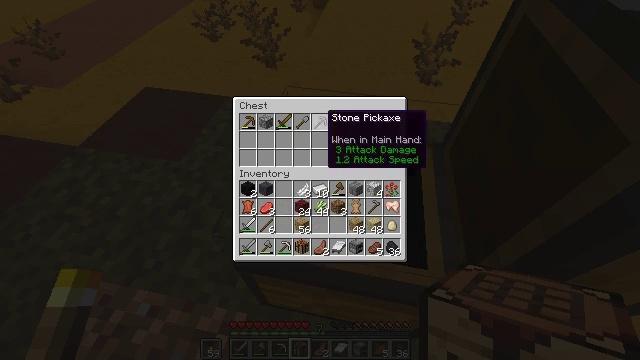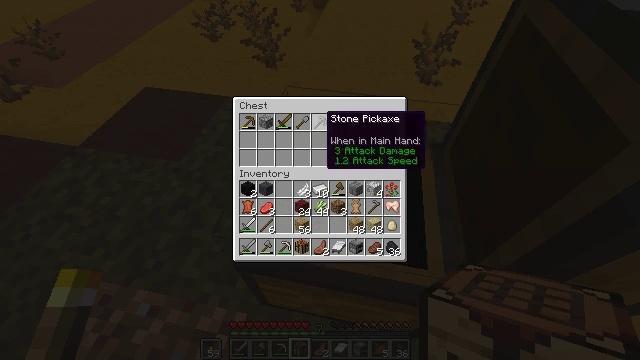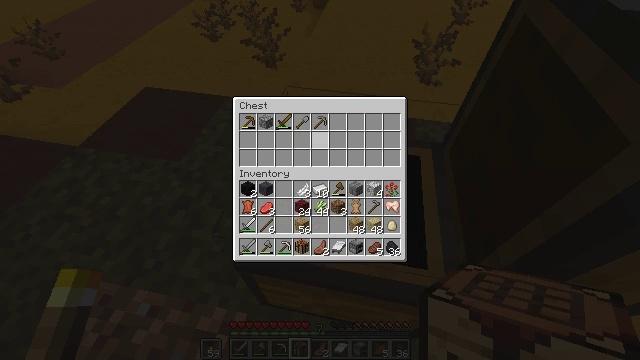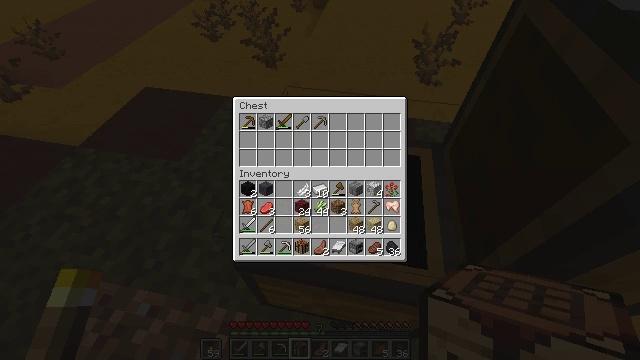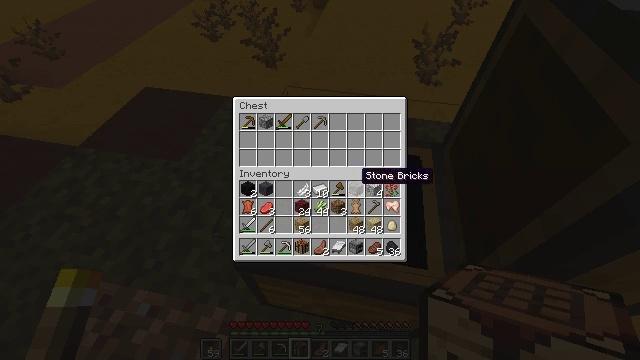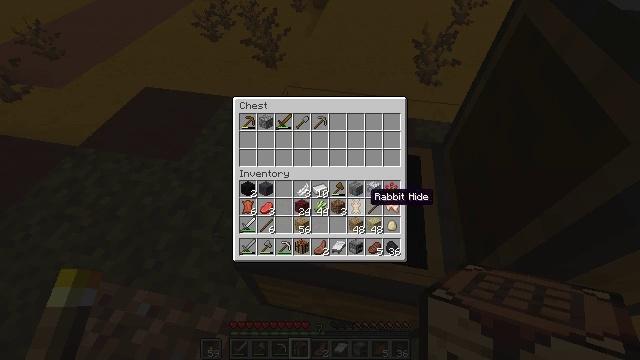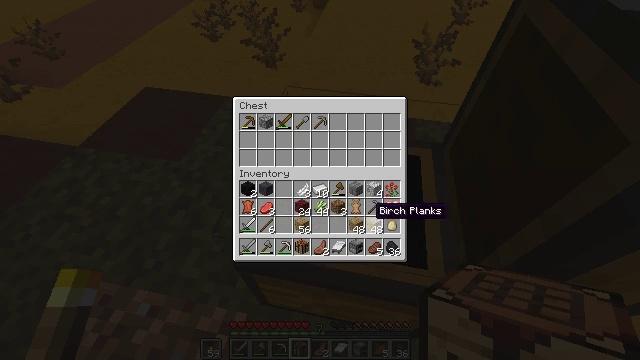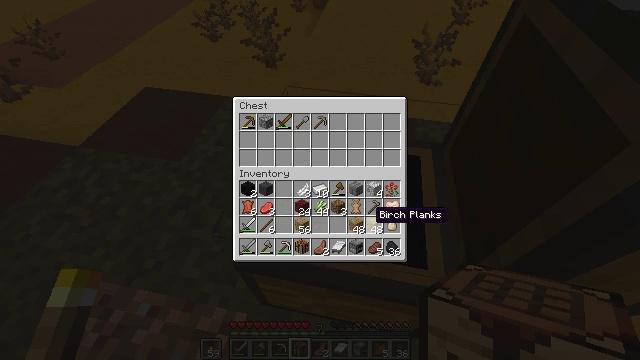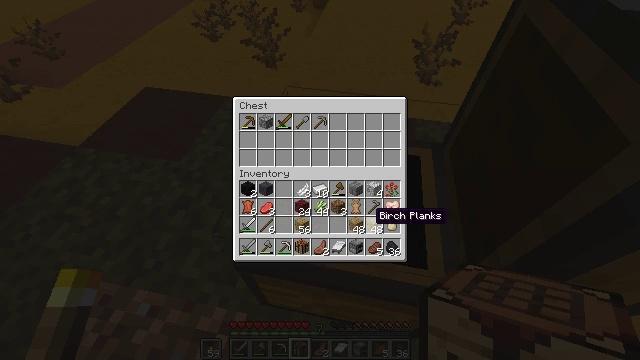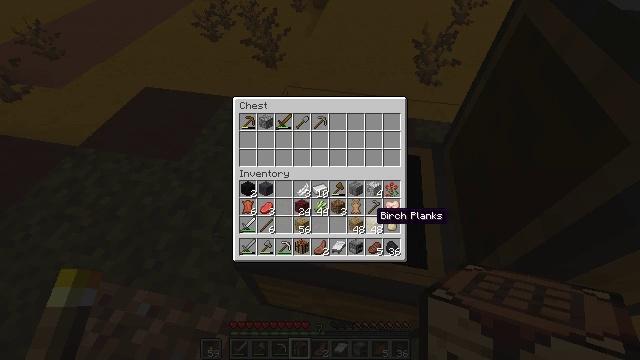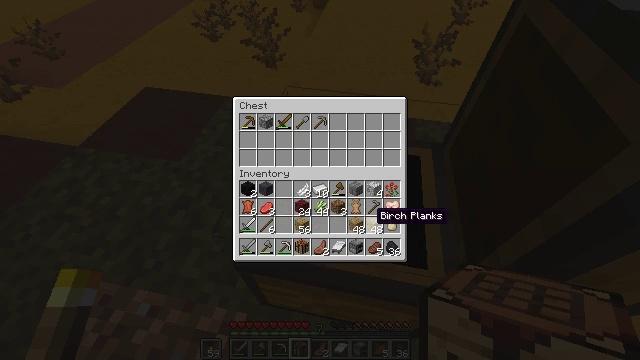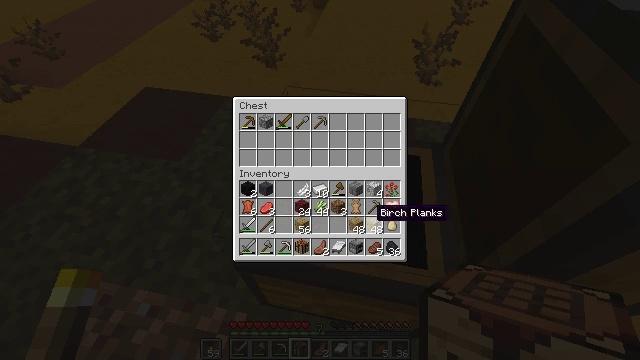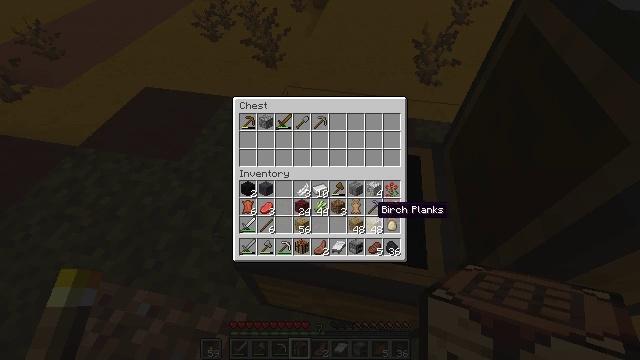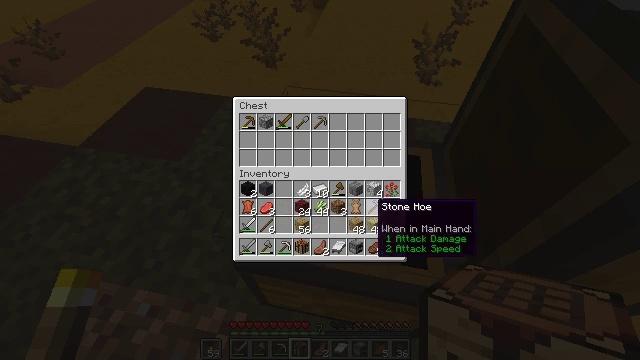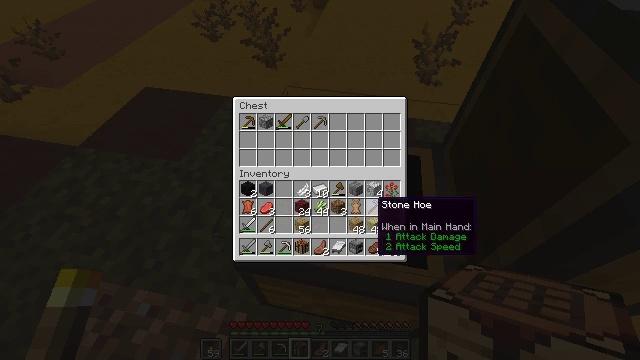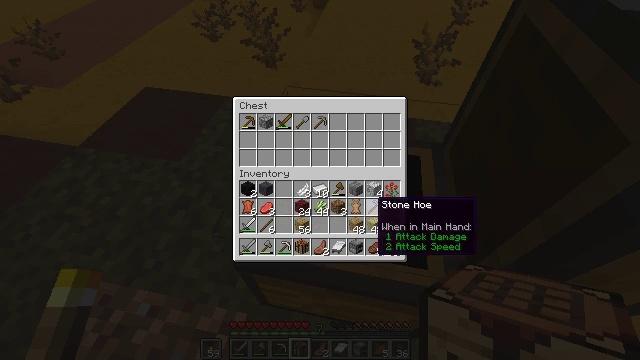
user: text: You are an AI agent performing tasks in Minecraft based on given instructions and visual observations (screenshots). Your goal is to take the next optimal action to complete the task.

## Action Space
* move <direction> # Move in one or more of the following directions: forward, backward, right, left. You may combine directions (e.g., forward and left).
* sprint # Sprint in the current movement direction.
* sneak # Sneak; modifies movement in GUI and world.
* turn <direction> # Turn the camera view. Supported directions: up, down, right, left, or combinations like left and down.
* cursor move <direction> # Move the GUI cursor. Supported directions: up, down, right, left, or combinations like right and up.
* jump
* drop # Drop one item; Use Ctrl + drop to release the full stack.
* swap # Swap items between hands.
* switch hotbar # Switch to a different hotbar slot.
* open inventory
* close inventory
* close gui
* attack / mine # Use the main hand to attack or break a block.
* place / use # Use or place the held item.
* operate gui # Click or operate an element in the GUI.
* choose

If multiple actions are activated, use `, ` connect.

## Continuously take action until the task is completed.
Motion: motion action
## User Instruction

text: Mine the brown terracotta block.
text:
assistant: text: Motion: no_op
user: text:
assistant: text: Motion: cursor move right and down
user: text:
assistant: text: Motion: cursor move right and down
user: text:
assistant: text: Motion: cursor move down
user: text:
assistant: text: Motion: cursor move right and down
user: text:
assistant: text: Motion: cursor move down
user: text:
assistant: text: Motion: no_op
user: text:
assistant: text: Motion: no_op
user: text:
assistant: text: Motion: no_op
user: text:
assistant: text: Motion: no_op
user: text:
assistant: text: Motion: no_op
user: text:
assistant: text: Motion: no_op
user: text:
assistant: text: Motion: no_op
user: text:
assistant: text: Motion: no_op
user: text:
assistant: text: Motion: no_op
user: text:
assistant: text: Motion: no_op
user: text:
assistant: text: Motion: no_op
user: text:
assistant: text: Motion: no_op
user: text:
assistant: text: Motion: no_op
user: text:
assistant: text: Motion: operate gui
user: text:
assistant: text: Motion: operate gui
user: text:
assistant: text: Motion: operate gui
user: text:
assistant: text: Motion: no_op
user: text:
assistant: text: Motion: cursor move left and up
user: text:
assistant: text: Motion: cursor move up
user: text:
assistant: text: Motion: cursor move up
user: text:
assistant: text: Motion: no_op
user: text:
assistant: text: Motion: no_op
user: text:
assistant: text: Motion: no_op
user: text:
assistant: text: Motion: no_op